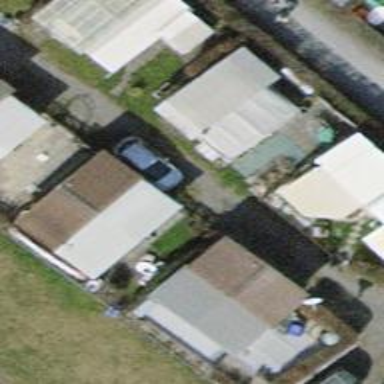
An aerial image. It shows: View of roof of building.